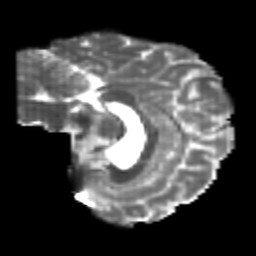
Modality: T2w
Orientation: sagittal
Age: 25
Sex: male
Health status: healthy
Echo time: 0.074 s